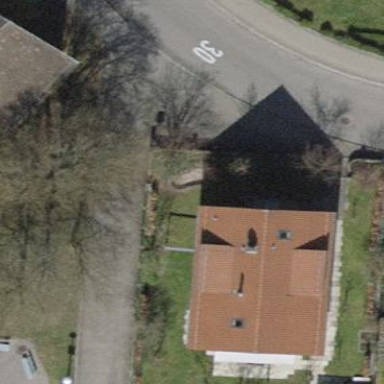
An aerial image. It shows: Detached building with gabled tile roof.